Question: I want to put a bar on the bottom of my page containing a varying number of pictures, which (if wider than the page) can be scrolled left and right.
The page width is varying, and I want the pane to be 100% in width.
I was trying to do a trick by letting the middle div overflow and animate it's position with jquery.animate().
Like this:

Here is a fiddle without the js: <URL>
The problems are:
1. without declaring a large width to the items holder it will not overflow horizontally but vertically. Is this a good hack? (see the width: 9000px in the fiddle)
2. I only want to scroll the middle pane if it makes sense. For this I need to calculate the width of the overflowing items box (which should be the sum of the items' width inside), and the container of it with the overflow: hidden attribute. (this should be the width of the browser window minus the left and right buttons).
Is there a way to calculate the length of something in js without counting all of it's childrens length manually and sum it up?
Is there a way to get the width of the browser window? Is there a way to get a callback when the window is resized? I need to correct the panes position if the window suddenly widens (and the items are in a position that should not be allowed)
Since the window's width can vary I need to calculate on the fly if I can scroll left or right.
Can you help me with the javascript?
UPDATE: I have a followup question for this one: <URL> Please help me solve that one too.
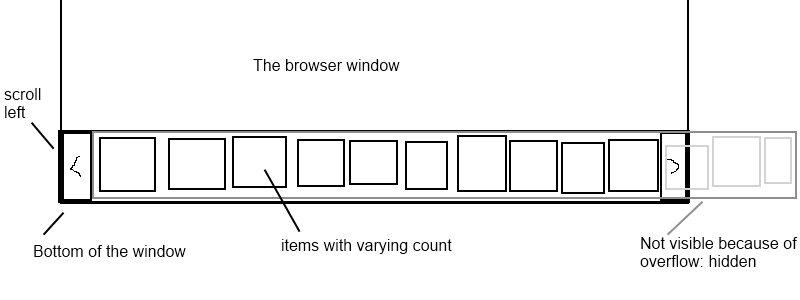
Answer: You need to change your '#items' from
'''
#items
{
float: left;
background: yellow;
width: 9000px;
}
'''
to
'''
#items {
background: yellow;
}
'''
Then calculate the width very easily with jQuery
'''
// #items width is calculated as the number of child .item elements multiplied by their outerWidth (width+padding+border)
$("#items").width(
$(".item").length * $(".item").outerWidth()
);
'''
and simply declare click events for the '#left' and '#right' elements
'''
$("#left").click(function() {
$("#middle").animate({
scrollLeft: "-=50px"
}, 'fast');
});
$("#right").click(function() {
$("#middle").animate({
scrollLeft: "+=50px"
}, 'fast');
});
'''
<URL>
I overlooked that detail about the varying image widths. Here is the correct way to calculate the total width
'''
var totalWidth = 0;
$(".item").each(function(index, value) {
totalWidth += $(value).outerWidth();
});
$("#items").width(totalWidth);
'''